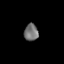
Tissue: lung
Cell type: Myeloid cells
Senescence score: 0.2302
Nuclear area (px): 236
Mean DAPI intensity: 113.326